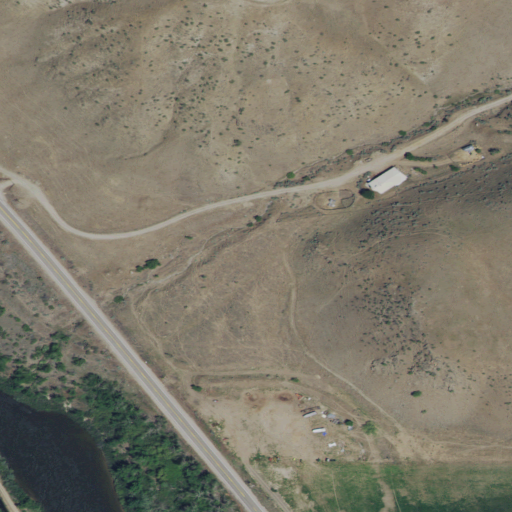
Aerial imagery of valley in Idaho named Peterson Gulch containing shrub, grassland, open development, open water, cultivated crops, low intensity development, and herbaceous wetlands